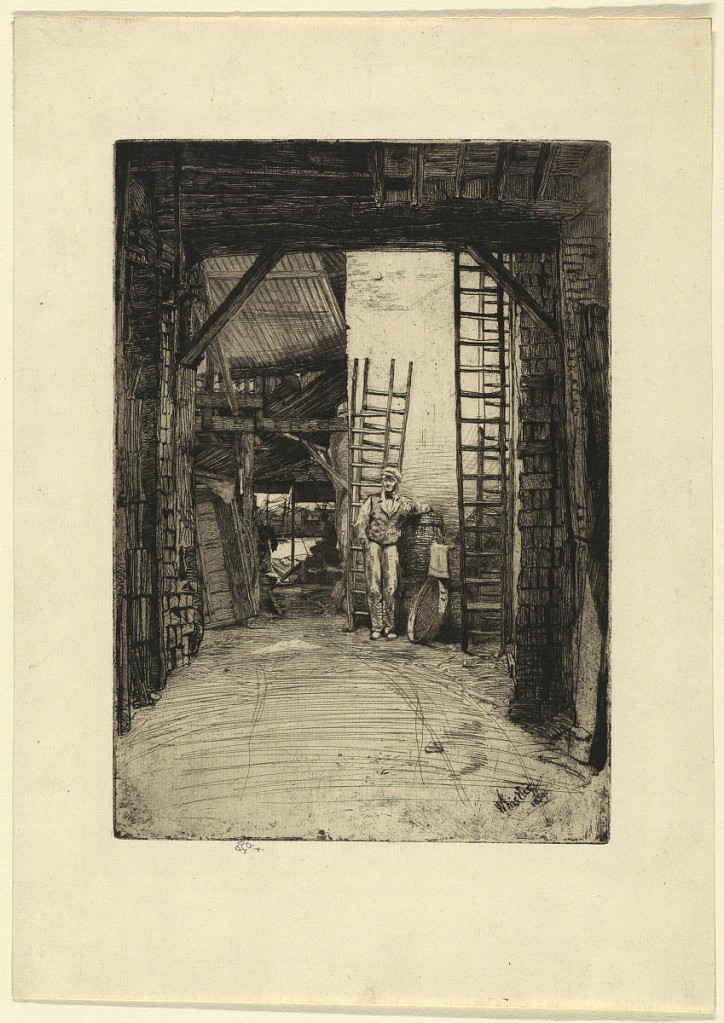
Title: The Lime-Burner
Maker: James McNeill Whistler, American, 1834–1903
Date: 1859
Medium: Etching and drypoint on paper
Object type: Print
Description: Veritcal rectangle. The figure of the burner is seen in the middleground, facing the spectator. The wharf and ships in the background.